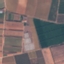
Land use / land cover class: PermanentCrop